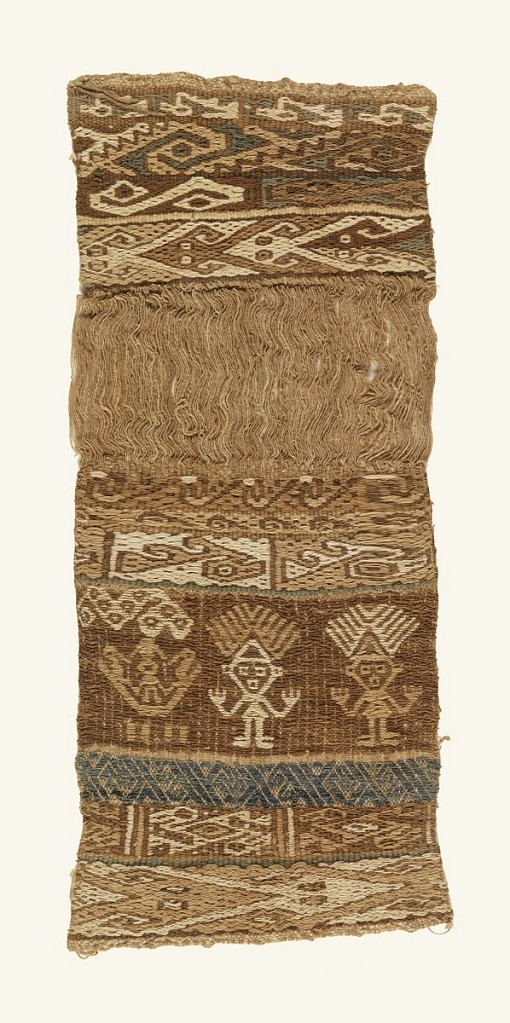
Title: Textile
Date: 11th–15th century
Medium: cotton Technique: plain weave with paired warp and supplementary weft
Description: Unfinished woven sampler with bands of geometric pattern, figures, and birds.